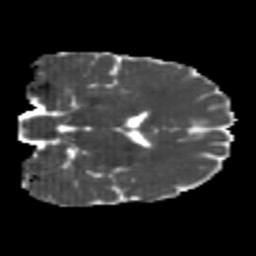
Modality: MD
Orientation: coronal
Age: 22
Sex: male
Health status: healthy
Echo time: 0.074 s